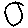
Label: circle